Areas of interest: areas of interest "Ningbo City Exhibition Hall"
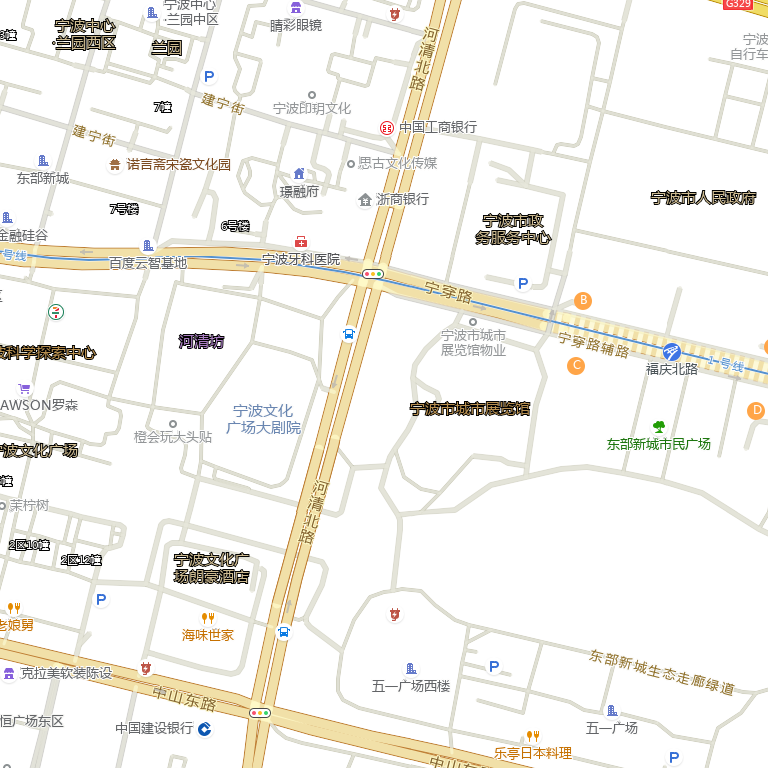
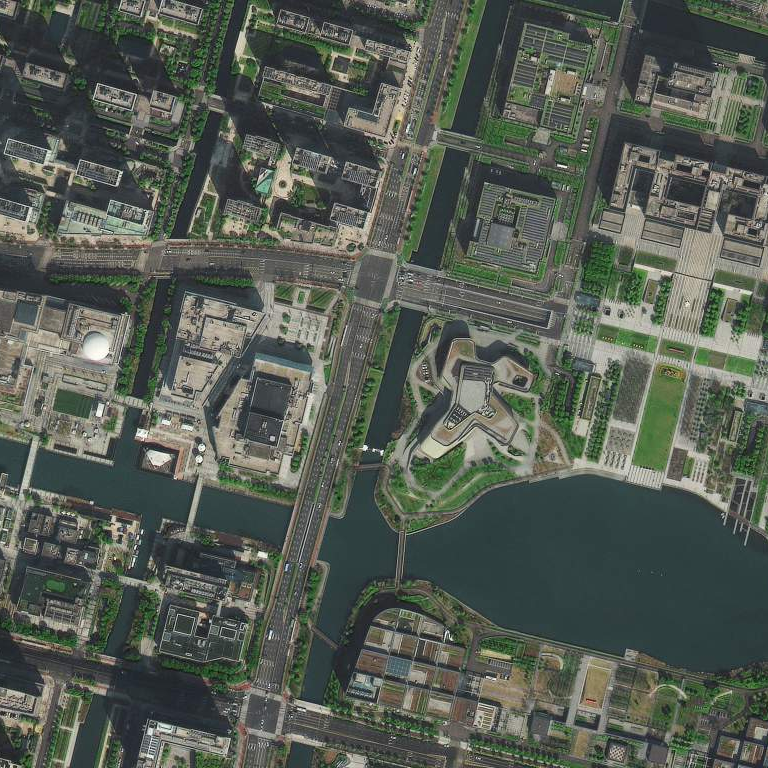